Question: I have to solve a problem that involves left justification string length and leading zeros.
I have the following table :
1. BEGIN
2. CLOSE
3. CONCATENATE
4. DELETE
5. END
6. INITIALIZE
7. PRINT
8. WRITE
This is produced by a simple program.
My problem is to find out how to convert it like that :

It has to be perfectly aligned.
I have to use left justification and not the "tab" ( ).
Also, i have to calculate the string length. My code so far is the following :
'''
int i;
int long temp;
char a = 'a';
char command[][12]= {
"BEGIN", "CLOSE", "CONCATENATE", "DELETE",
"END" , "INITIALIZE", "PRINT", "WRITE"
};
int main()
{
printf("a/a Command Length
");
for (i=0 ; i<8 ;i++){
temp = strlen(command[i]);
printf("%c. %10s %ld
",a, command[i], temp);
a++;
}
printf("
");
return 0;
}
'''
I am trying to add an integer instead of the number ( 10 ) in the printf but i don't know if it is the right solution.
For example something like this:
'''
printf("%c. %10s %%dld
",a, command[i], integer, temp);
'''
Any help is appreciated.
Thank you.
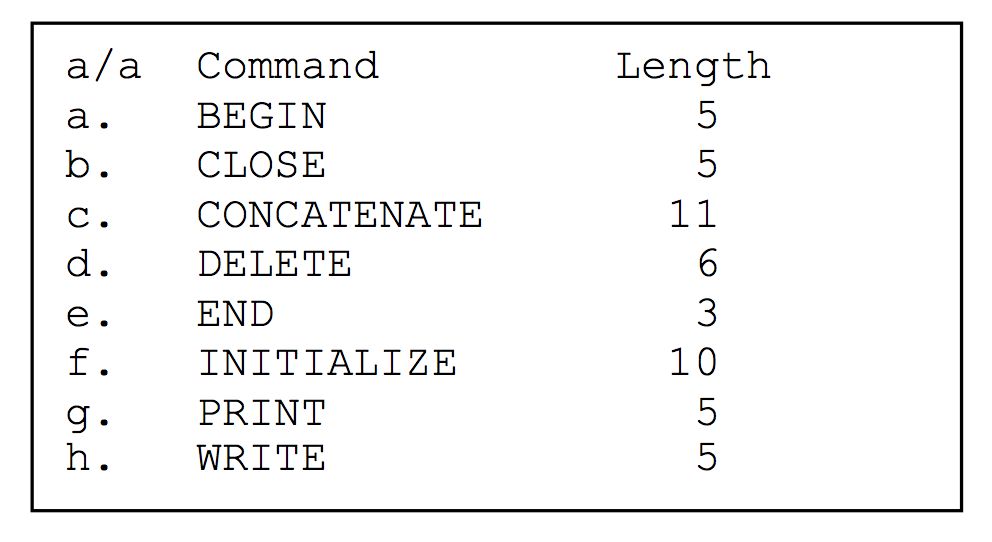
Answer: as an example of how to output what you want:
the line:
'''
printf("%c. %10s %ld
",a, command[i], temp);
'''
should be written as:
'''
printf("%c. %-10.10s %5.ld
",a, command[i], temp);
'''
and this line:
'''
printf("%c. %10s %ld
",a, command[i], temp);
'''
should be written as:
'''
printf("%c. %-10.10s %5.ld
",a, command[i], temp);
'''
Notice the '-' on the %s for left justification,
Notice the 10.10 on the %s to force the field to always to 10 characters
Notice the '5.' on the %d to force the field to always be 5 characters
(right justified)
There are other modifications for fill characters other than space, to inhibit leading 0 suppression, etc.
you may want to look here for further details:
<URL>